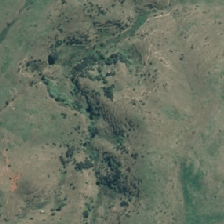
Land cover: high_producing_grassland